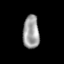
Tissue: lung
Cell type: Epithelial cells
Senescence score: 0.2218
Nuclear area (px): 533
Mean DAPI intensity: 158.353